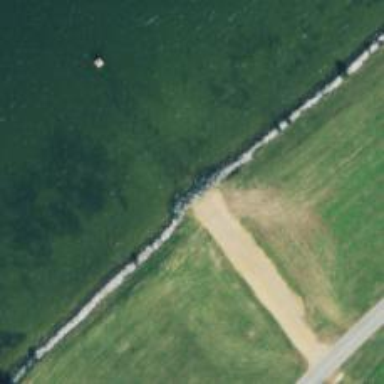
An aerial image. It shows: Breakwater structure.